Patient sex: M
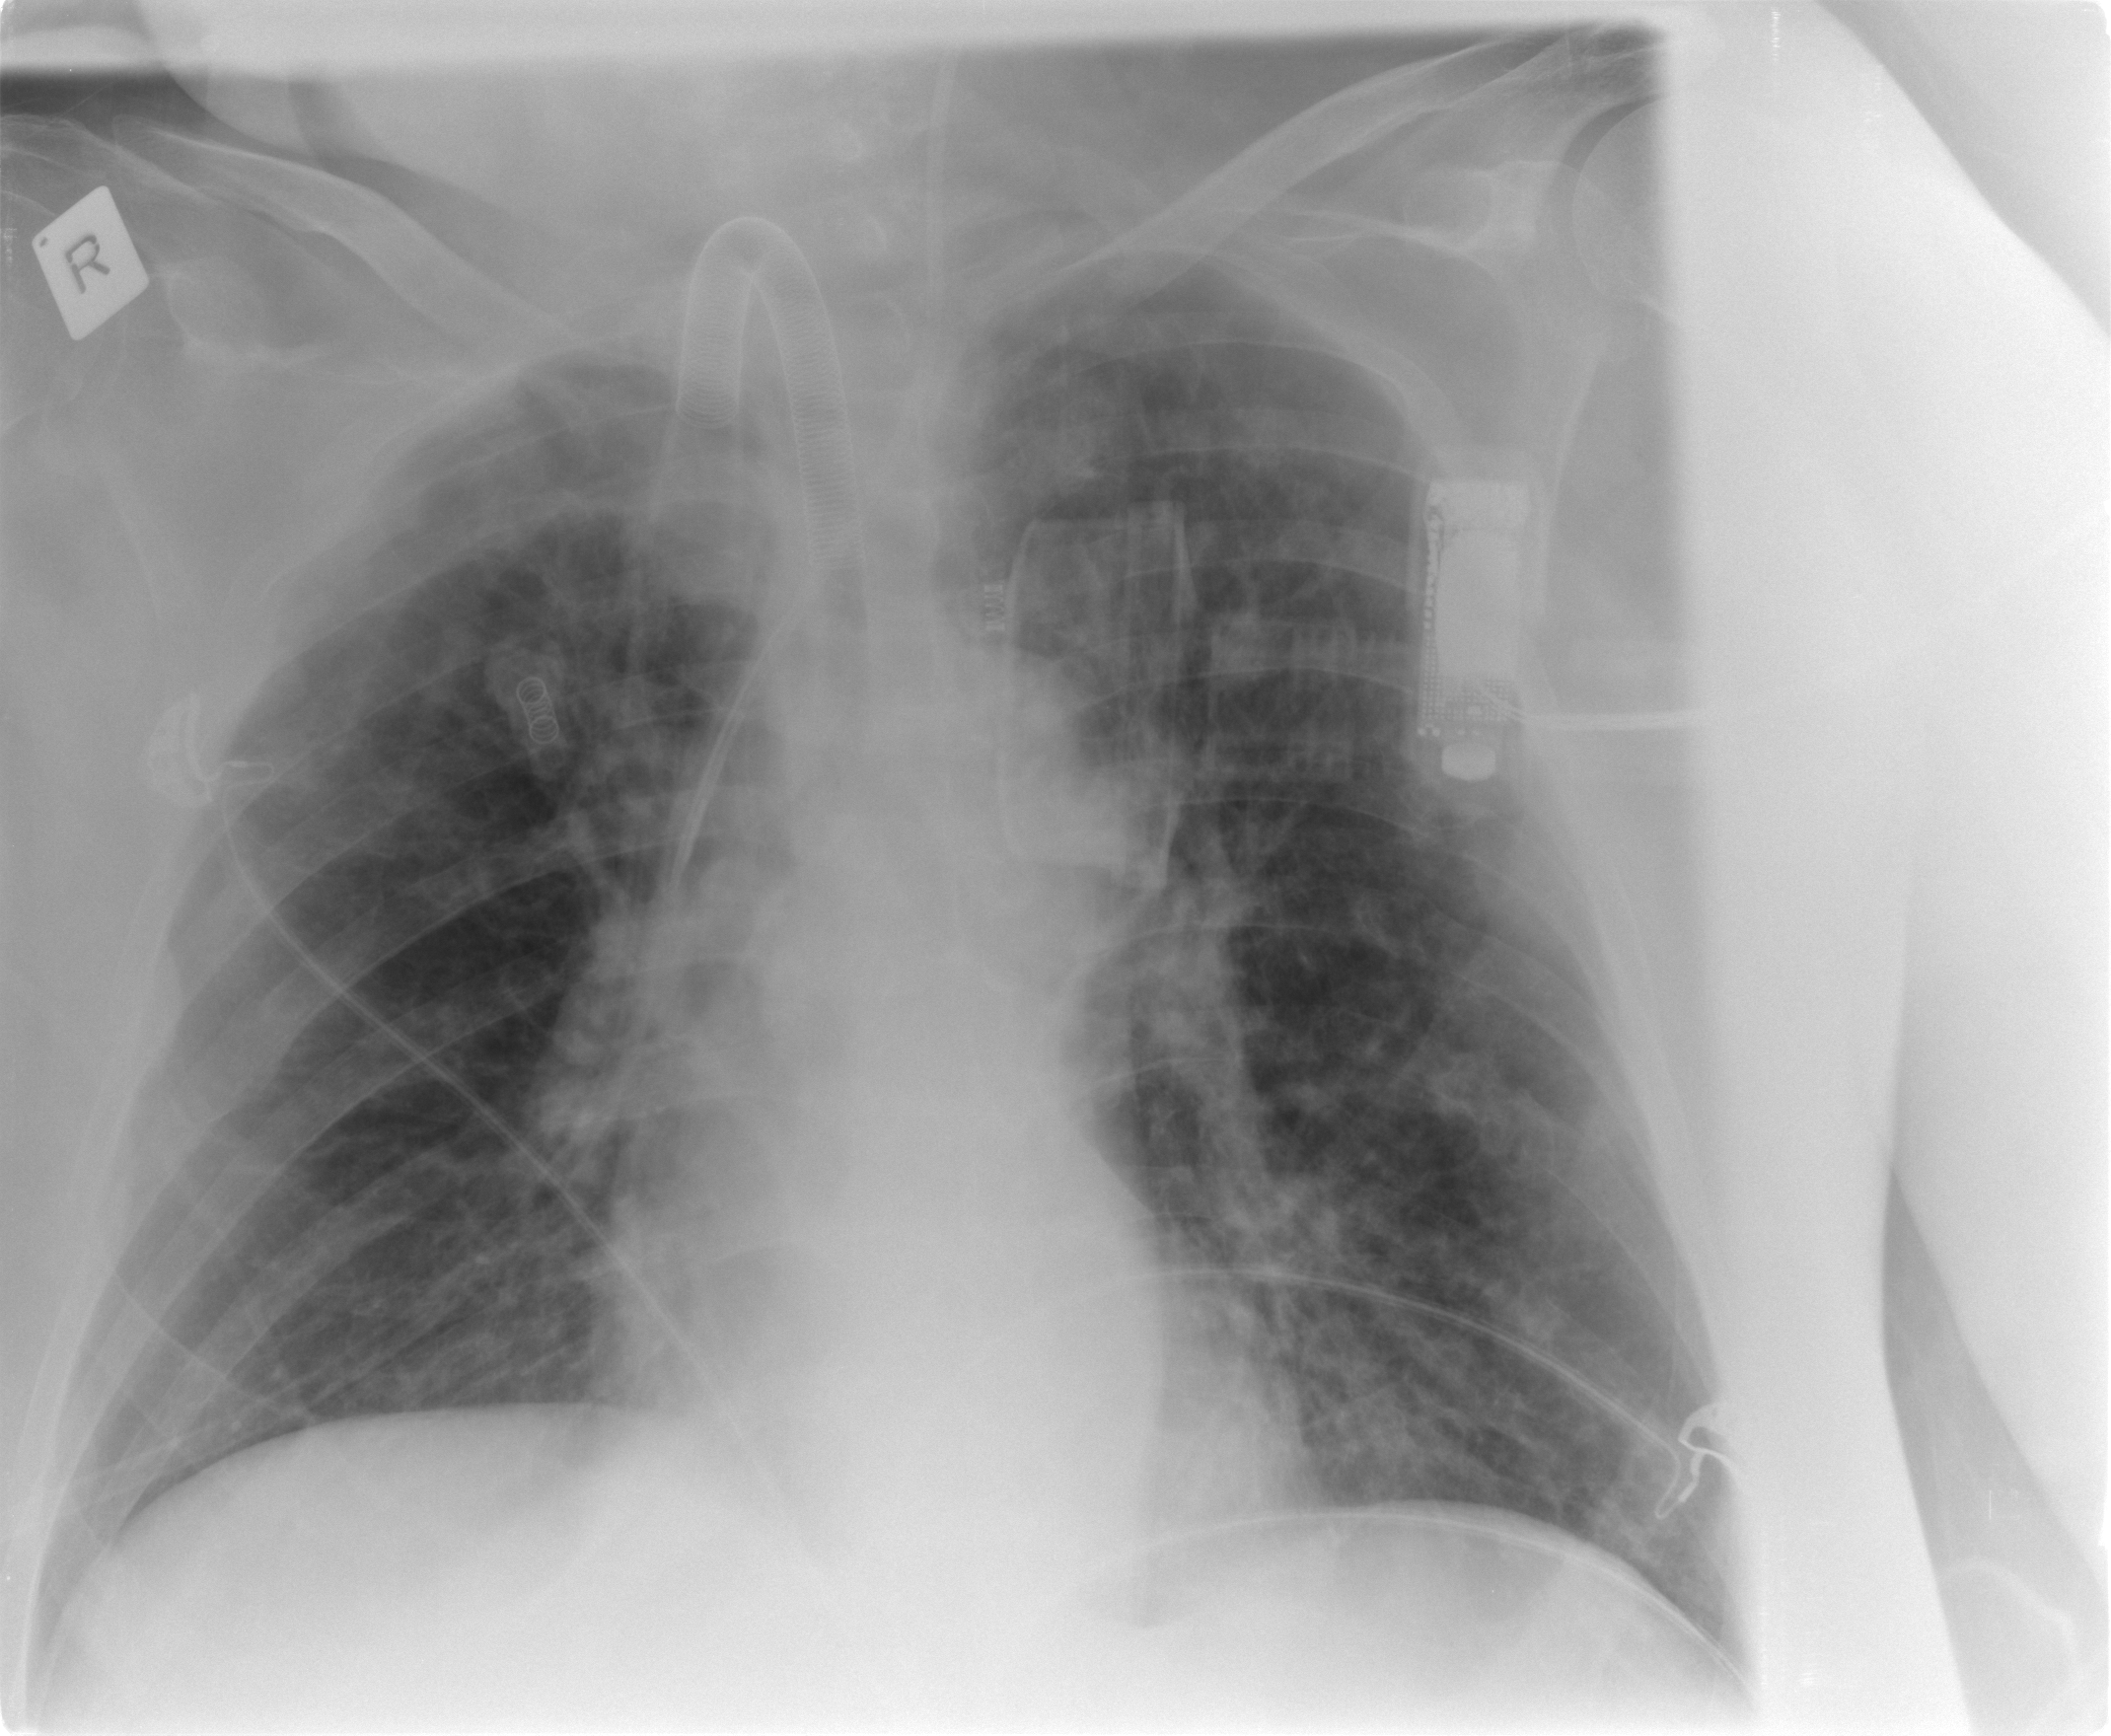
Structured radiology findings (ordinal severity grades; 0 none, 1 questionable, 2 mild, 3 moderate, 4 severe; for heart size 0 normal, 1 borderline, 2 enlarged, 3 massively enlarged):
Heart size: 0
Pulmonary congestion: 2
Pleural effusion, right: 0
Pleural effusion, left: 0
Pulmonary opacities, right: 2
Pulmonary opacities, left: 2
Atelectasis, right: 2
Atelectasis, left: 2